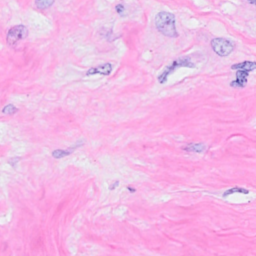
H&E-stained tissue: Breast